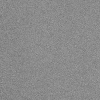
Atmospheric dust classification: dusty